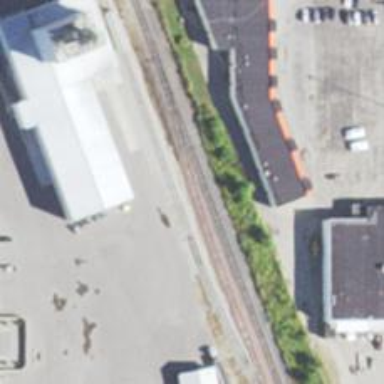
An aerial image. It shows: Railway siding with rails.